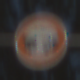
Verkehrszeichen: VerbotUnterschreitenMindestabstand
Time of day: Midday
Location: Outdoor (Suburban)
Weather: Clear
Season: NotSpecified
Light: Natural